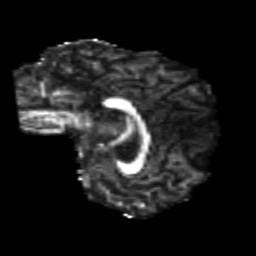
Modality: FA
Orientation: sagittal
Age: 24
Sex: female
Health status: healthy
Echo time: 0.074 s